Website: macys
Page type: payment
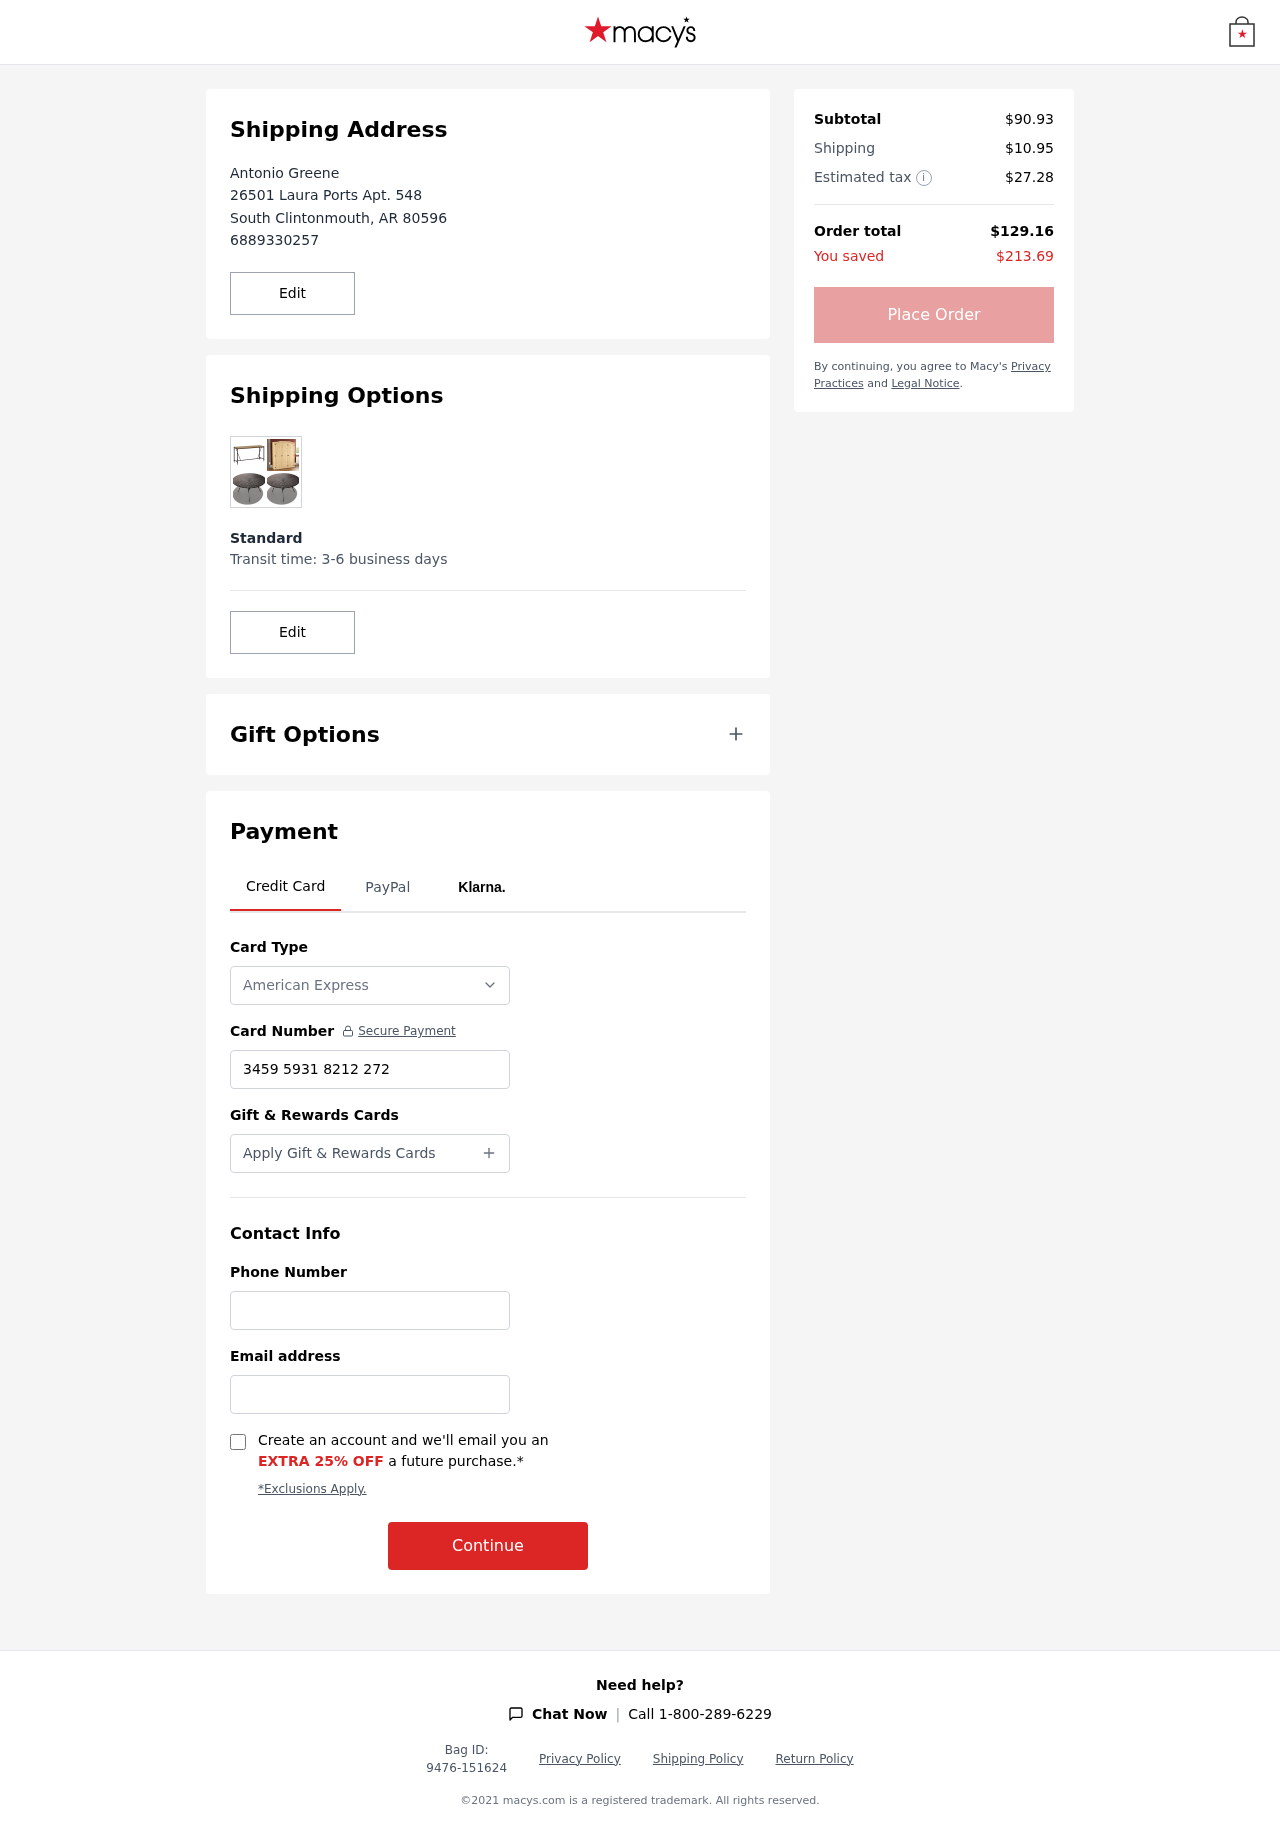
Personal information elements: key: PII_CARD_NUMBER
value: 3459 5931 8212 272
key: PII_CARD_TYPE
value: American Express
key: PII_CITY
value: South Clintonmouth
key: PII_EMAIL
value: agreene@yahoo.com
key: PII_FULLNAME
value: Antonio Greene
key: PII_PHONE
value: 6889330257
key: PII_POSTCODE
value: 80596
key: PII_STATE_ABBR
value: AR
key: PII_STREET
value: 26501 Laura Ports Apt. 548
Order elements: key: ORDER_SUBTOTAL
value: $90.93
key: ORDER_SHIPPING_COST
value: $10.95
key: ORDER_TAX
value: $27.28
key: ORDER_TOTAL
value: $129.16
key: ORDER_SAVINGS
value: $213.69